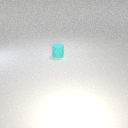
small cyan rubber cylinder